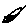
Label: car